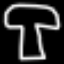
Label: mushroom